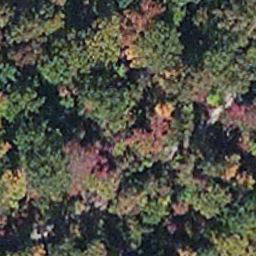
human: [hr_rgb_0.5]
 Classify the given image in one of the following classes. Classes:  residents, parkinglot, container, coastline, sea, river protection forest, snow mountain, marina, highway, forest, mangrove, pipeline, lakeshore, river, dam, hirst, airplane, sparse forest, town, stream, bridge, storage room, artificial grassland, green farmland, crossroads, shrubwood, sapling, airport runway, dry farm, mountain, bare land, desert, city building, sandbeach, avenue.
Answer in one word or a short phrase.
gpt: mangrove